Aerial crown-view tile of a tropical tree (Barro Colorado Island, Panama), acquired 20241216:
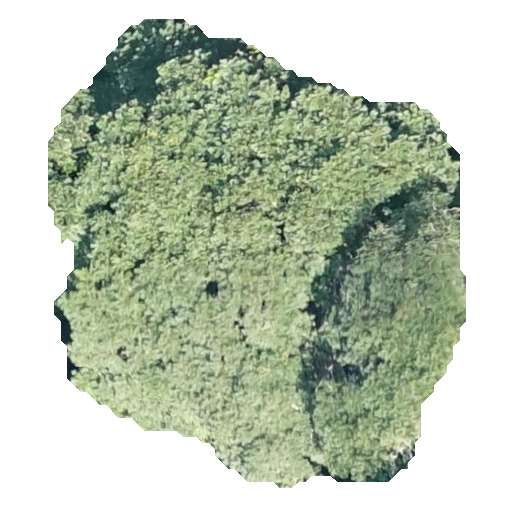
Species: Jacaranda copaia
GBIF accepted scientific name: Jacaranda copaia
Crown area: 214.553 m²